Field crop: tomato
Growth stage: 2
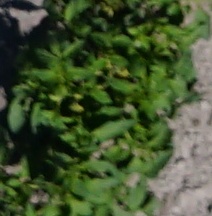
Species: tomato